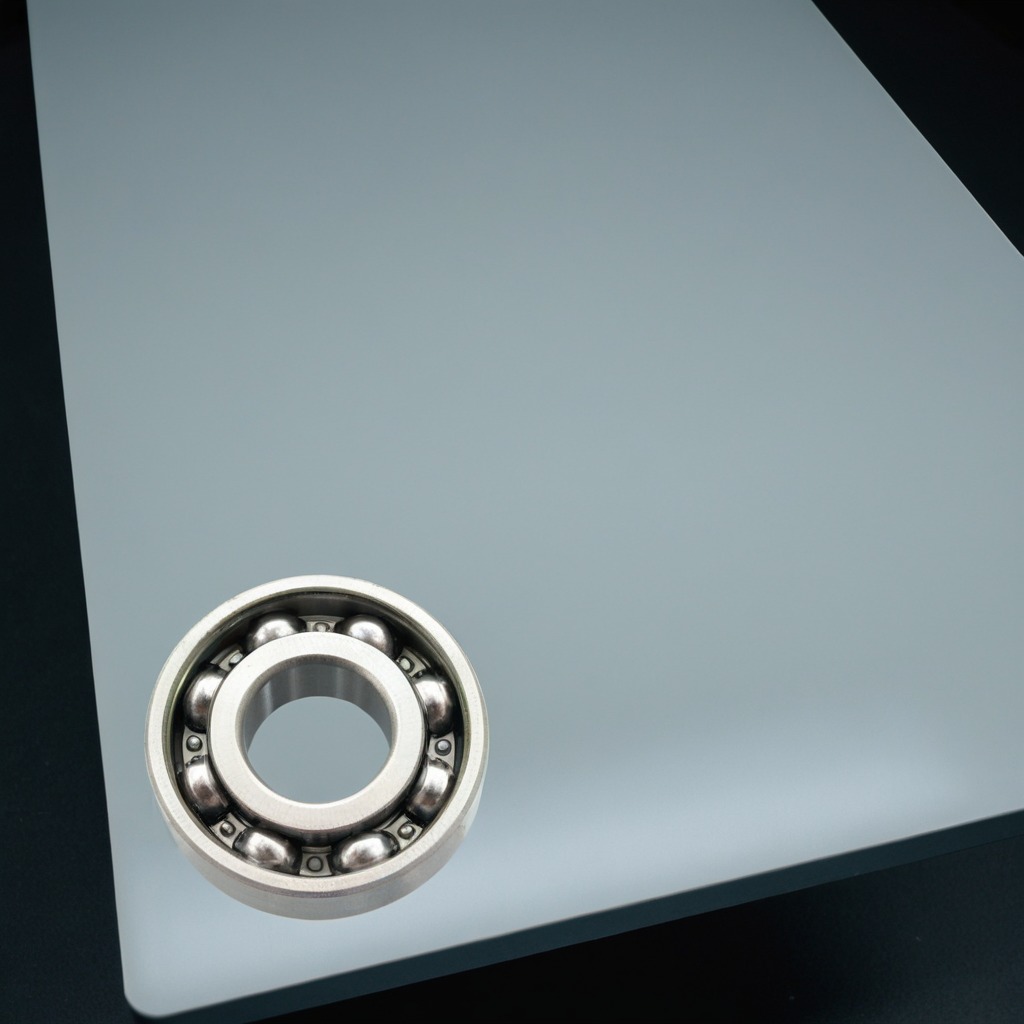
A metal ball bearing is lying on a clean empty table in a railway signal maintenance room.